Field crop: tomato
Growth stage: 2
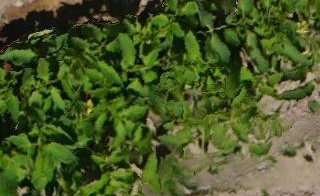
Species: tomato